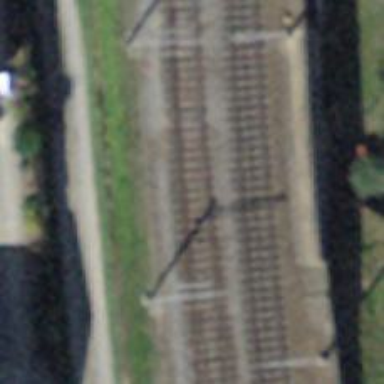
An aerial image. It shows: Railway switch.